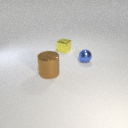
small yellow metal cube behind large brown metal cylinder